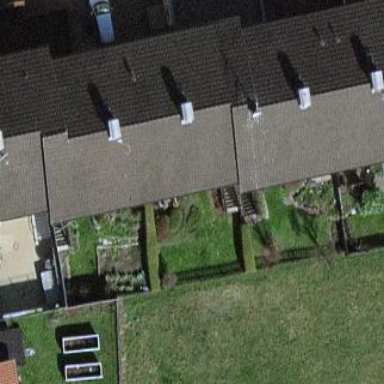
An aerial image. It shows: Terrace building.